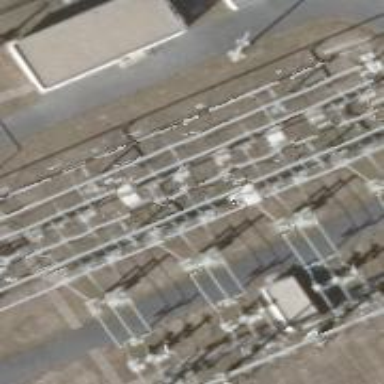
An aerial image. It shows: Power line with three cables in bay configuration.